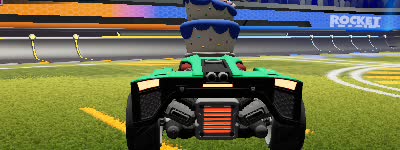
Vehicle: breakout